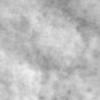
Label: no_change